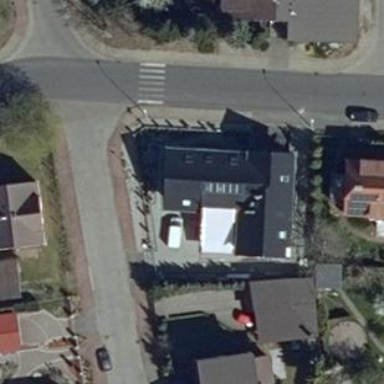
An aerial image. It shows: Residential building.